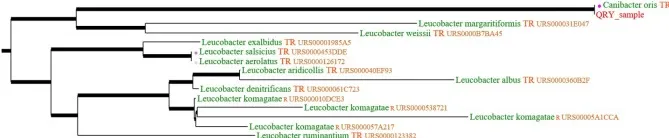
Dendrogramme of the genetic relationship of the isolate of Canibacter oris with the other Canibacter oris strain and with Leucobacter spp. ; Quick BioInformatic Phylogeny of Prokaryotes (https://umr5558-bibiserv. univ-lyon1. fr/lebibi/lebibi. cgi).
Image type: chart (chart)